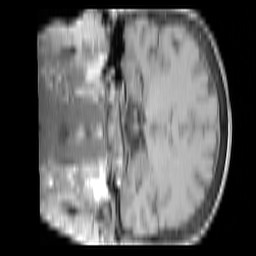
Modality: T1w
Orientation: coronal
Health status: ill
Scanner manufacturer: siemens
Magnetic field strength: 3 T
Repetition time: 0.4 s
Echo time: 0.00272 s